Question: I use Ruby 2.0.0, Rails 4 and Passenger. I could not sort out what my mistake is. When I try to run passenger-install-apache2-module I end up getting the error in the screenshot.
Please guide my step by step. I am using centos6 64 bit server.

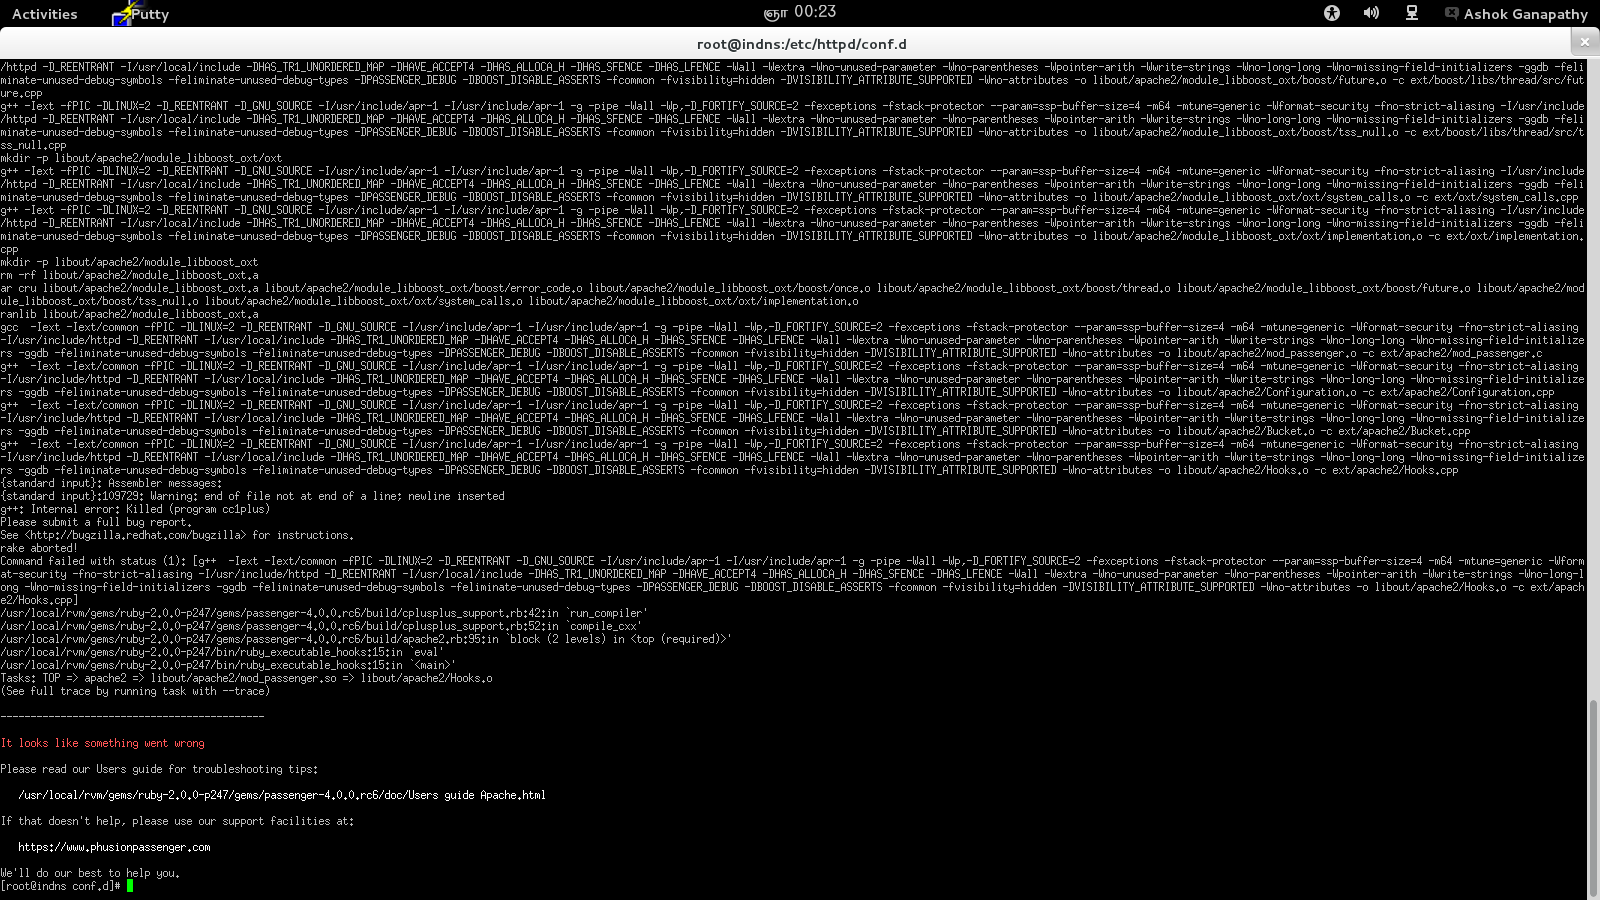
Answer: That probably means that your server does not have enough memory to compile Passenger. Please temporarily add some swap space while running passenger-install-apache2-module.